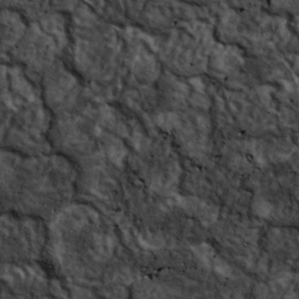
Label: non_frost